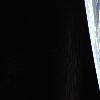
Label: space